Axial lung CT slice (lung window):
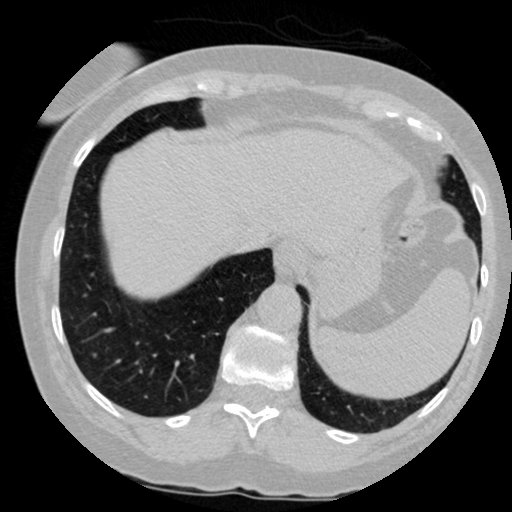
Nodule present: no